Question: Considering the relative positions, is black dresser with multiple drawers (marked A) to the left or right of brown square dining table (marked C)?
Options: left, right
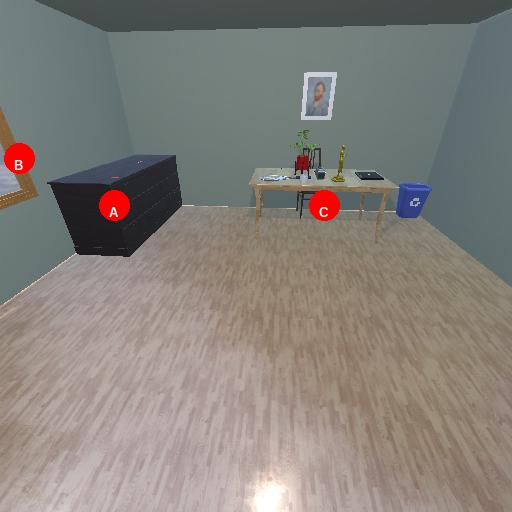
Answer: left